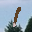
Label: 1